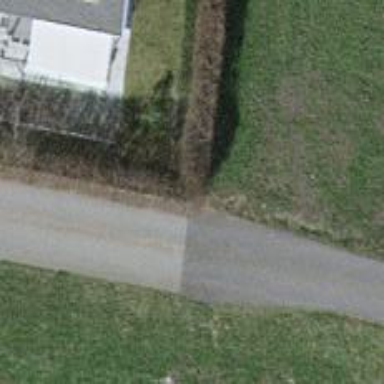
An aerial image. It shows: Hedge acting as barrier.